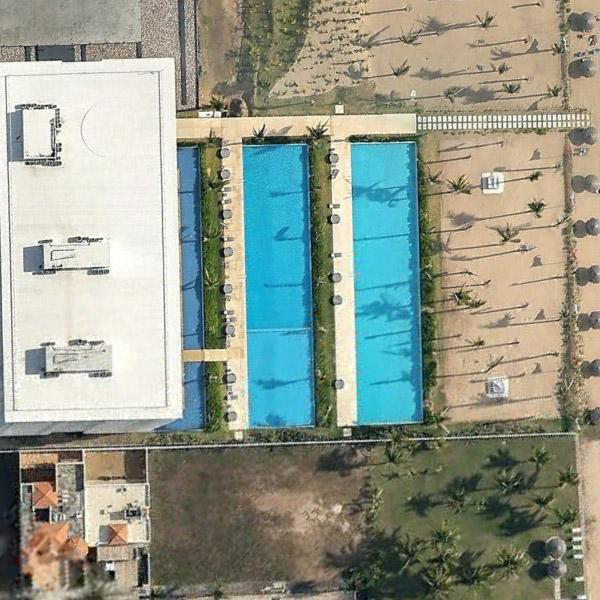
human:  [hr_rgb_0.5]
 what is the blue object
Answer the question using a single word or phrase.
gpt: pond